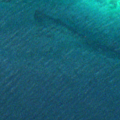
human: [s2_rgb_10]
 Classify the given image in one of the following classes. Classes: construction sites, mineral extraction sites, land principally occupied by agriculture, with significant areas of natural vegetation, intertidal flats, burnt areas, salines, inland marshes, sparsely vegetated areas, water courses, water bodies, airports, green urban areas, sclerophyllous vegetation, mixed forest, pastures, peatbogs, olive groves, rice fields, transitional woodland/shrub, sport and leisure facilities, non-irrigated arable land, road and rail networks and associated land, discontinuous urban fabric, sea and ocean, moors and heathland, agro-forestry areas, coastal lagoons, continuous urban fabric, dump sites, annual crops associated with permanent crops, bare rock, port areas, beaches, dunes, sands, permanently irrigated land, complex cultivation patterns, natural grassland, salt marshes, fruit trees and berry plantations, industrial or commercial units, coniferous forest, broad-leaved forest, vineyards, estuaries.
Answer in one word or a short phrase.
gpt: sea and ocean